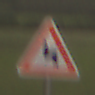
Verkehrszeichen: DoppelkurveZunaechstLinks
Umgebung: Outdoor, Nature
Tageszeit: SunriseSunset
Wetter: Clear
Licht: Natural
Jahreszeit: NotSpecified
Kontrast: LowContrast